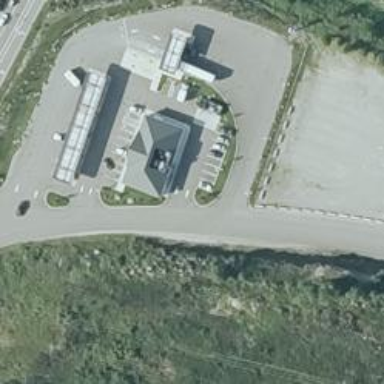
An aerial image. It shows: Convenience shop.